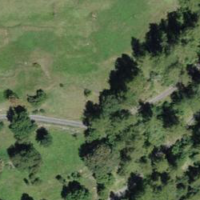
EUNIS habitat code: 24
Species observed at this site:
Corylus avellana